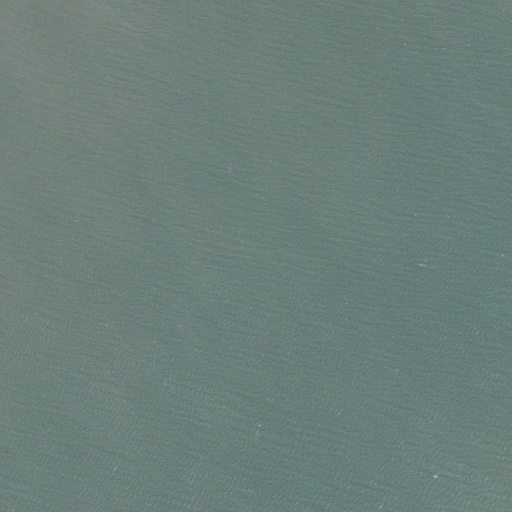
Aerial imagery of beach in Virginia named Cedar Island Beach containing only open water